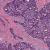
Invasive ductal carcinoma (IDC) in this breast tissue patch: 1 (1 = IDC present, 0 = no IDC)